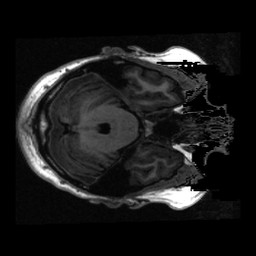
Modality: T1w
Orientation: axial